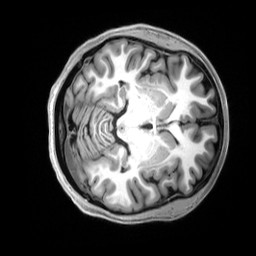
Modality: T1w
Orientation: axial
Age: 21
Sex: female
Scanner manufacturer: siemens
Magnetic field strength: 3 T
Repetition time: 2.8 s
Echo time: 0.00212 s